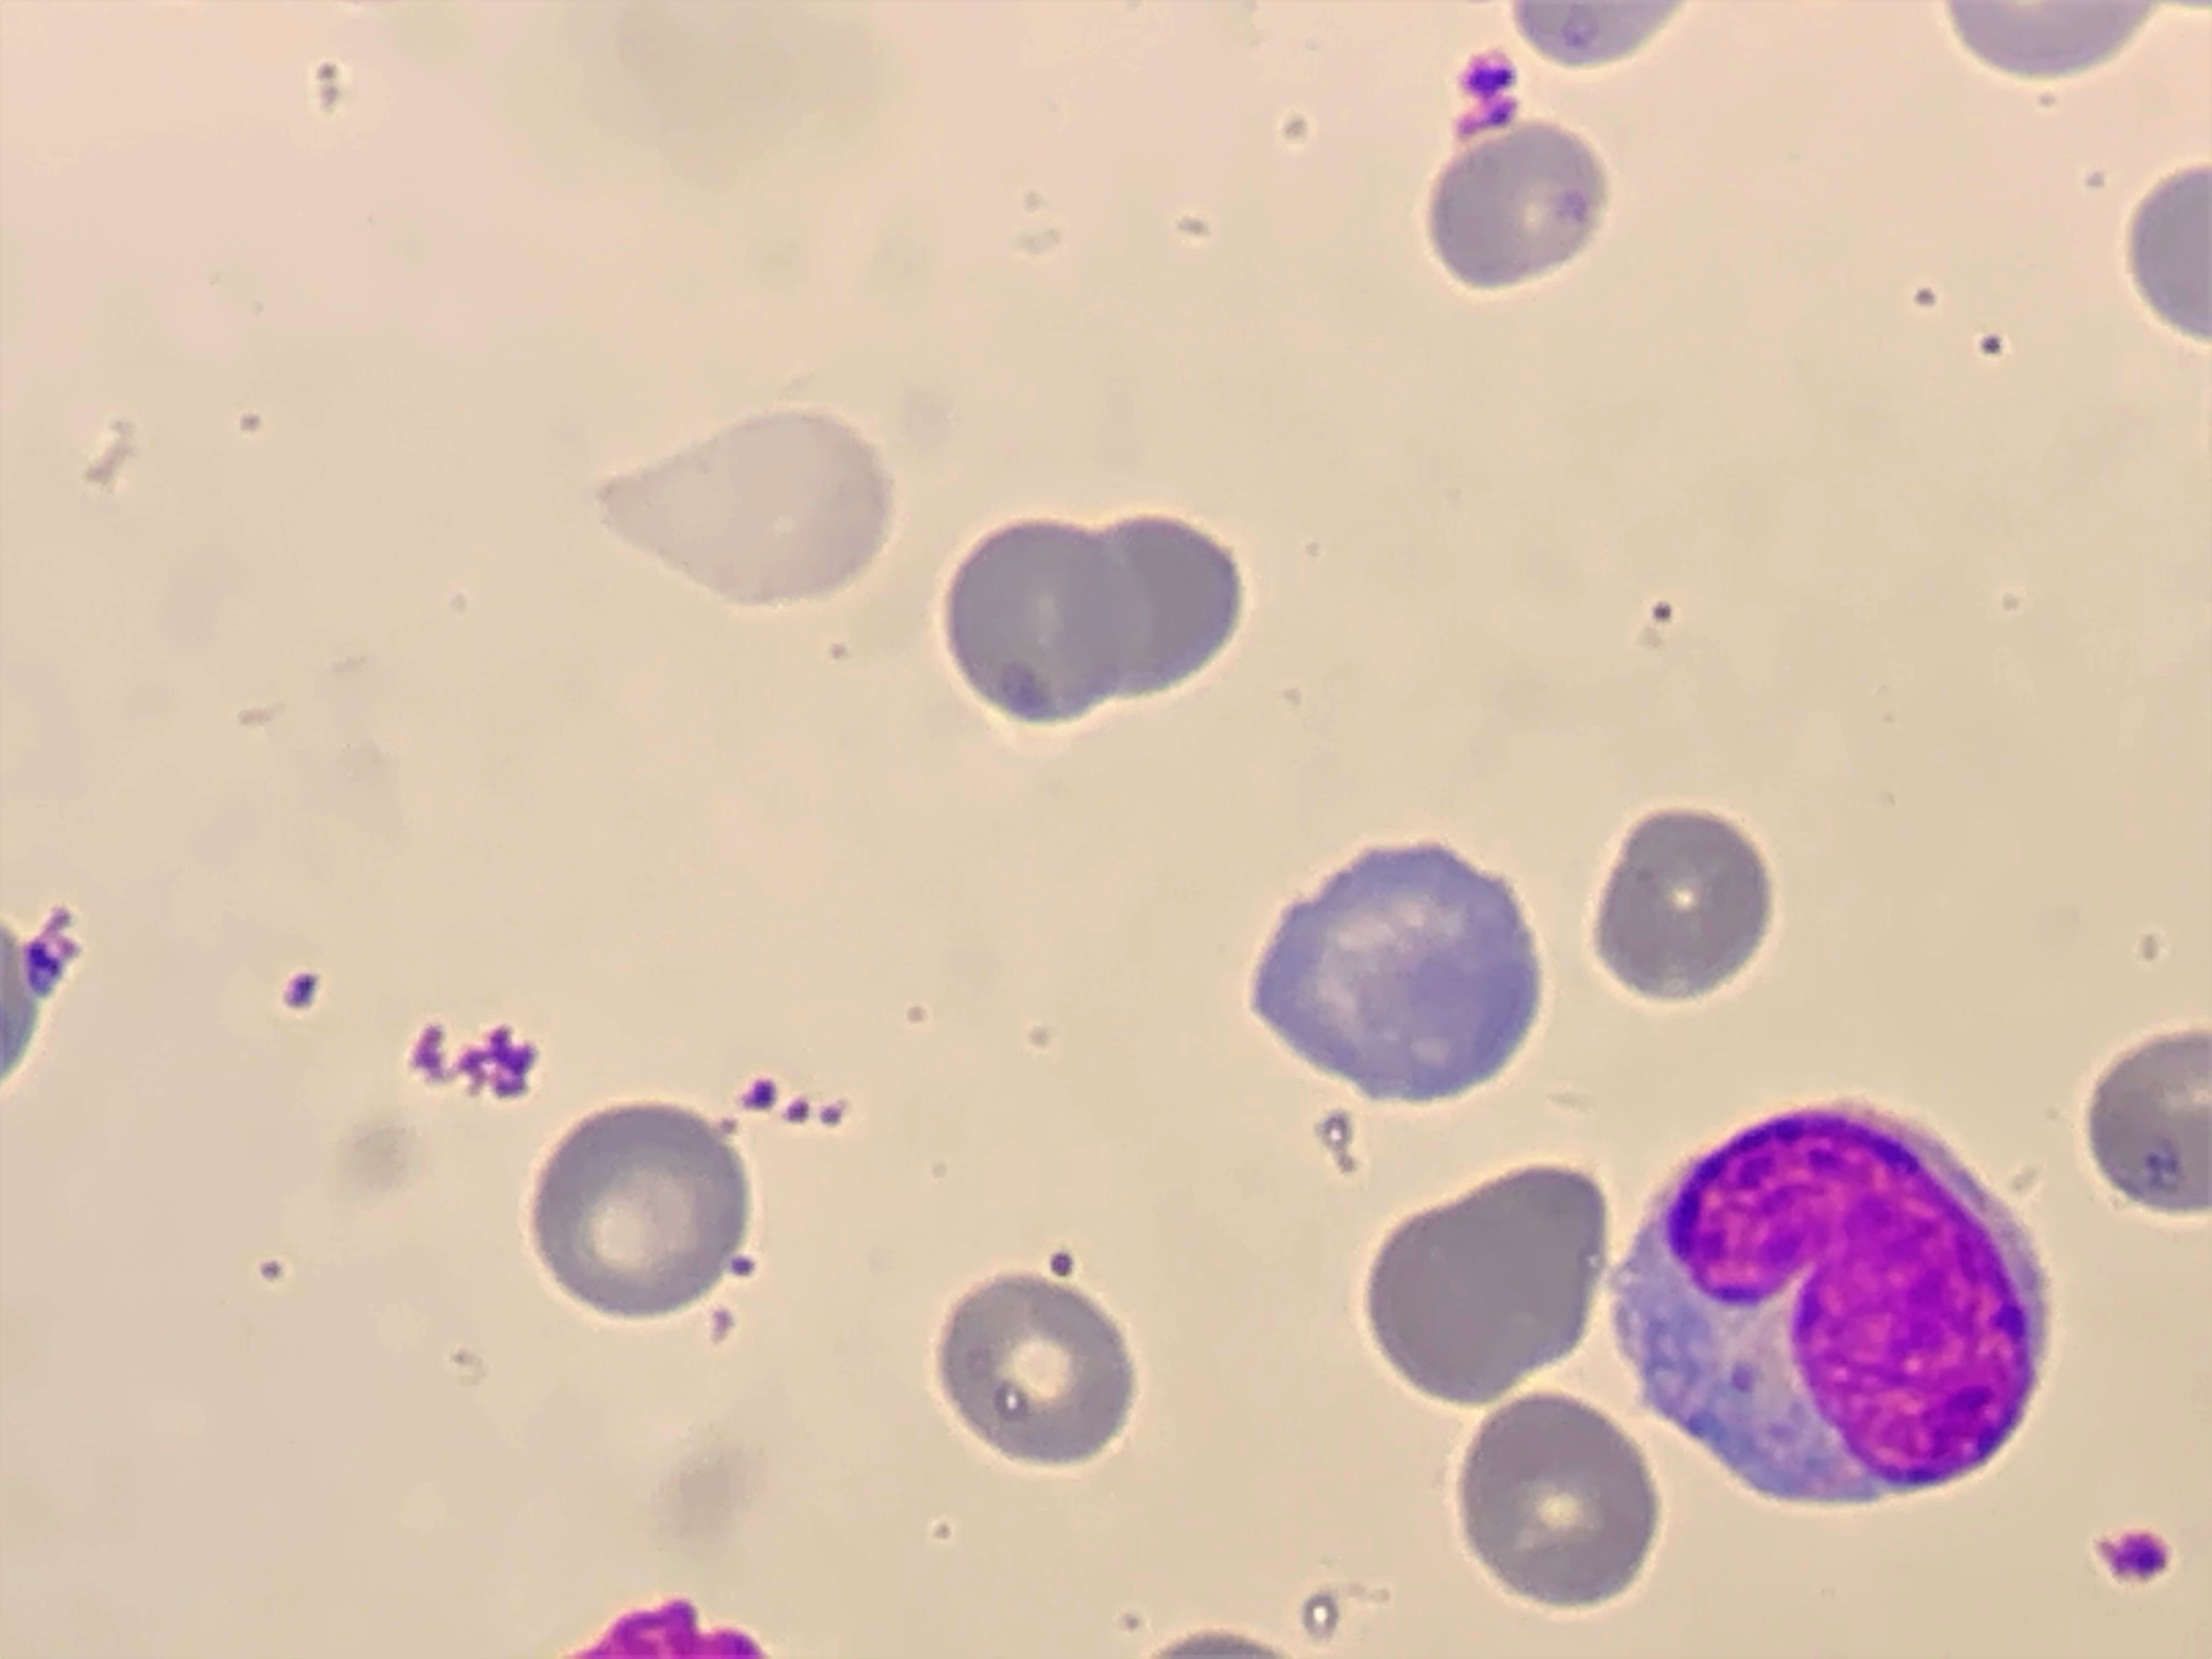
Cell type: BAND CELLS